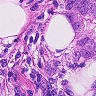
Metastatic tissue present: yes